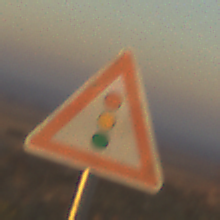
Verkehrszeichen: Lichtzeichenanlage
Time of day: SunriseSunset
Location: Outdoor (Nature)
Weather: Clear
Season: NotSpecified
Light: Natural